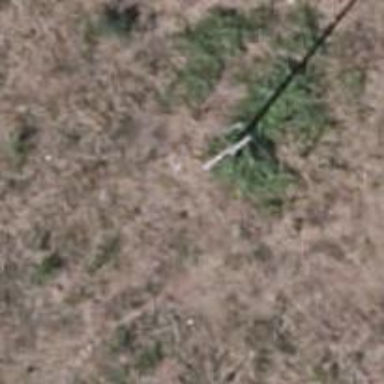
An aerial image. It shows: Power pole.